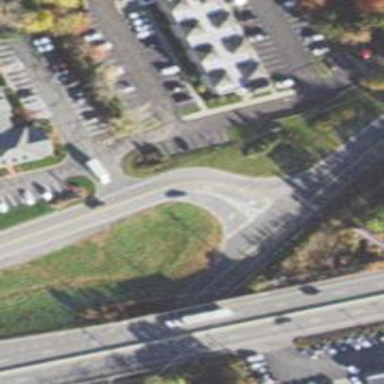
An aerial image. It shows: Trunk link highway.